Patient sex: F
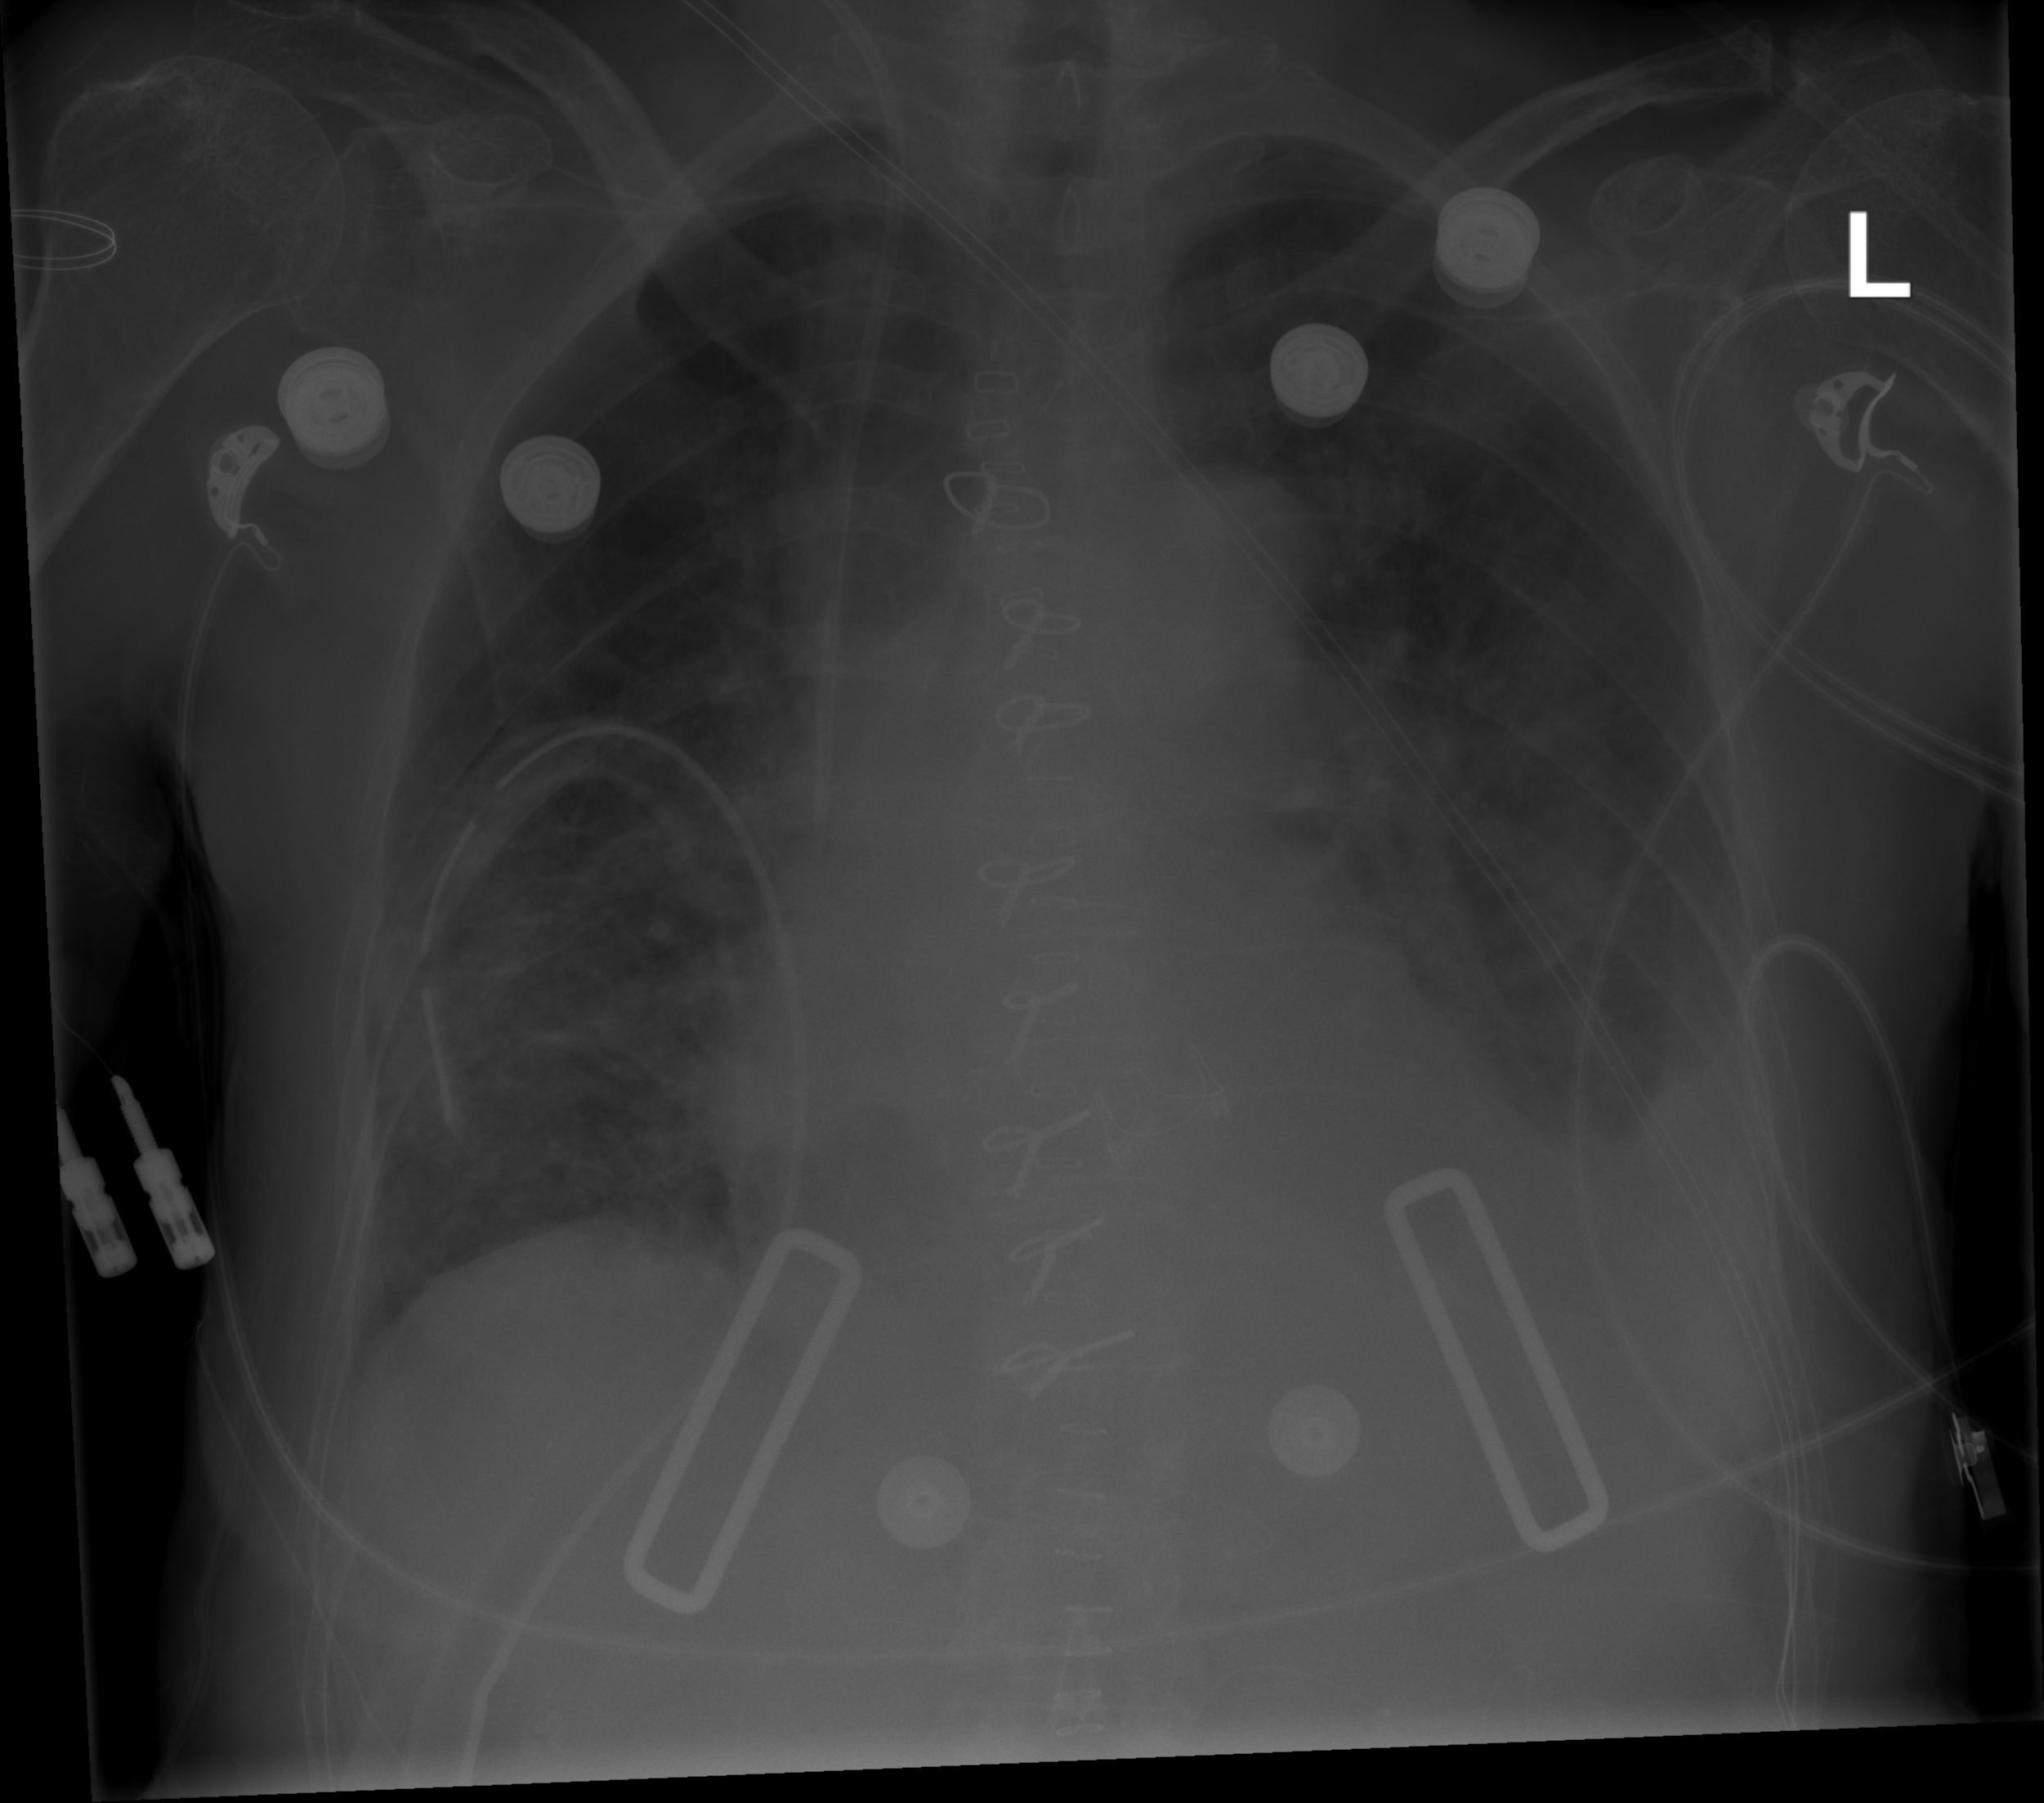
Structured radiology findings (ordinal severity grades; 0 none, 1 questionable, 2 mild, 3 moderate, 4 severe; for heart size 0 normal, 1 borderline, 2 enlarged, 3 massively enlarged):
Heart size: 1
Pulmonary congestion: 3
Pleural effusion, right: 1
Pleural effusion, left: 2
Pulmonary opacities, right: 3
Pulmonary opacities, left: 2
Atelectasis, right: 2
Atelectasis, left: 2